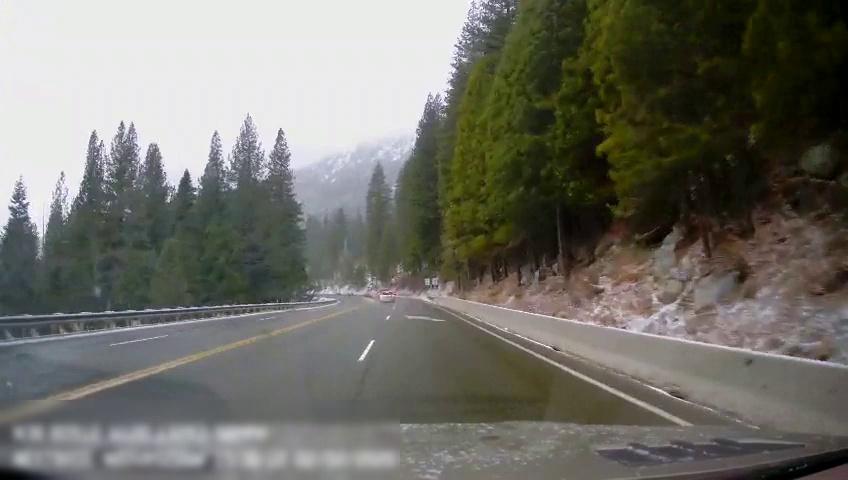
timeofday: Day
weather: Snowy
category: Drivable Space
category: Vehicles | SUV
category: Lanes | Current Lane
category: Lanes | Opposite Lane
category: Lanes | Opposite Lane
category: Lanes | Current Lane
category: Lanes | Current Lane